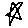
Label: star